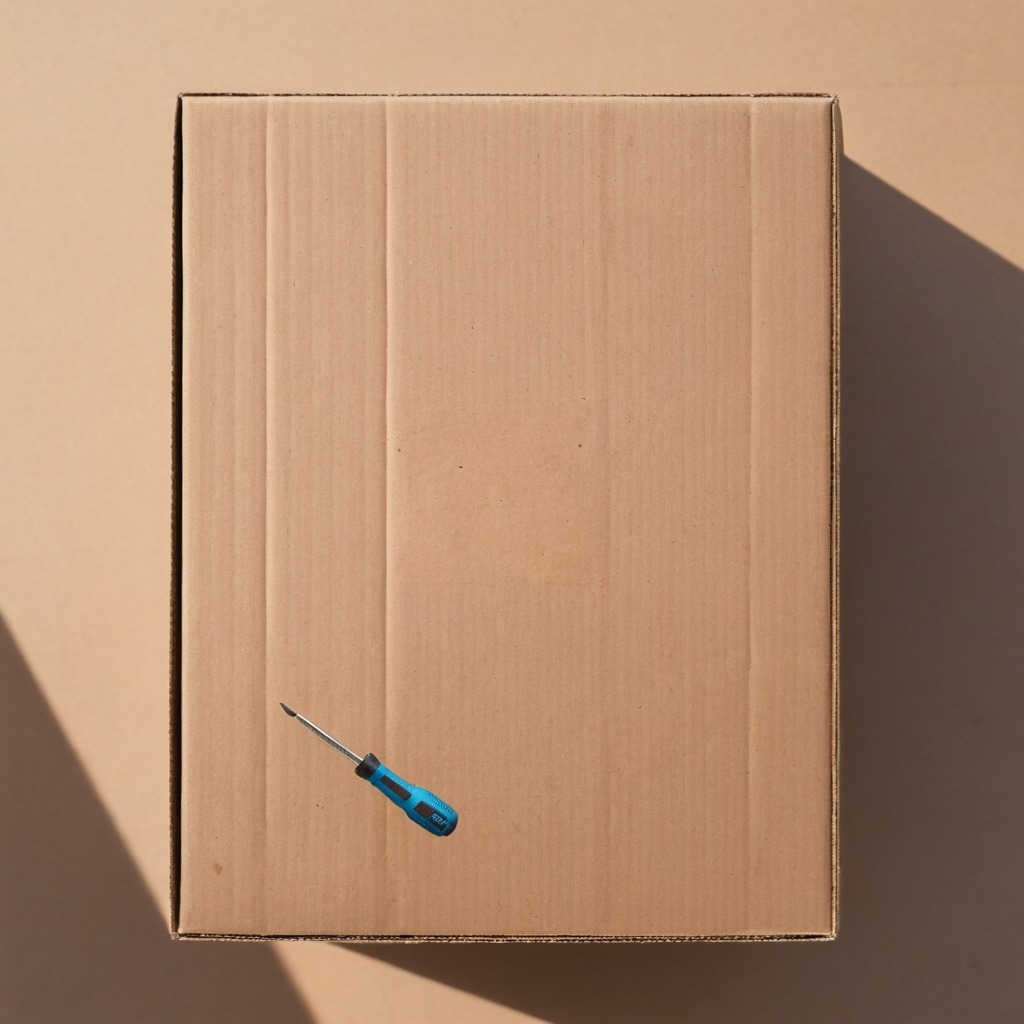
A screwdriver lies on the cardboard box surface in an outdoor workshop during daytime bright natural light soft shadows slightly creased but